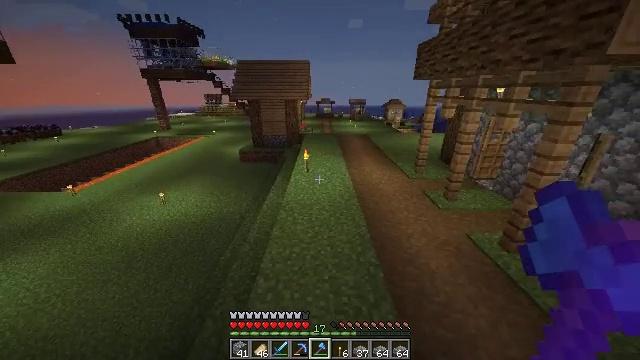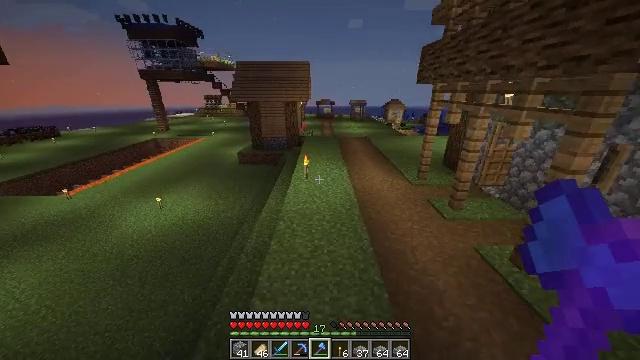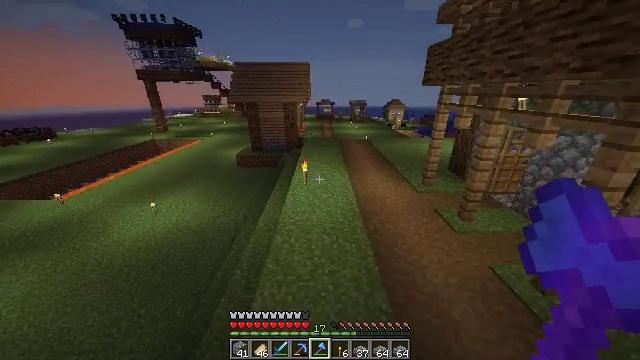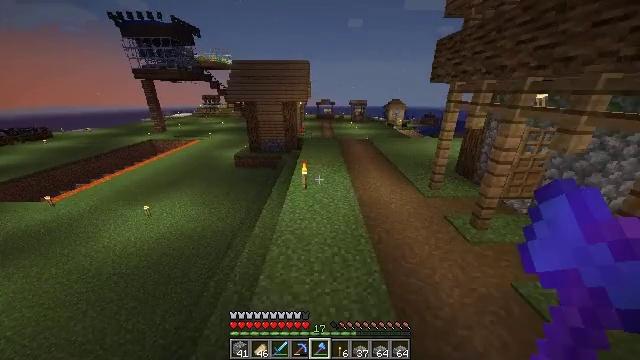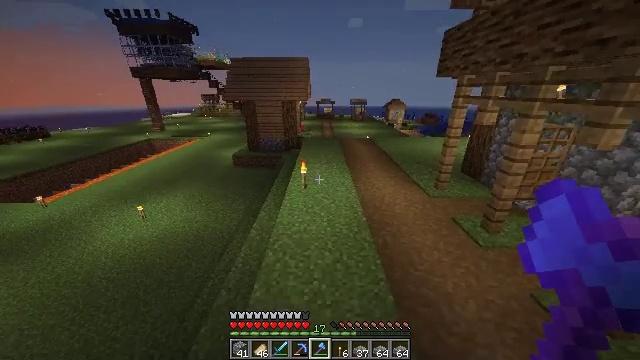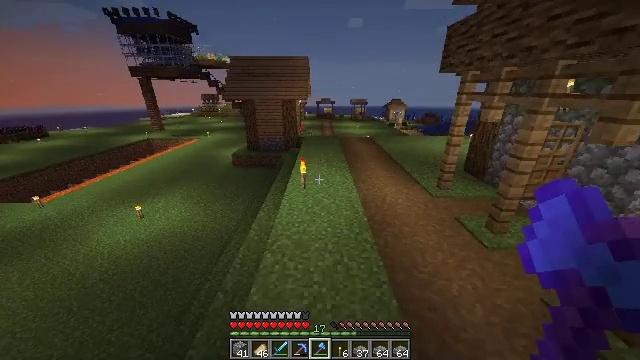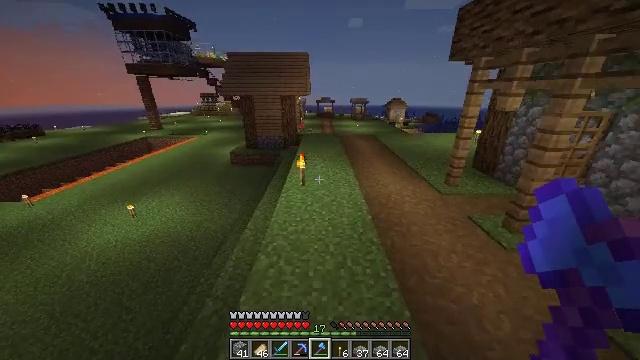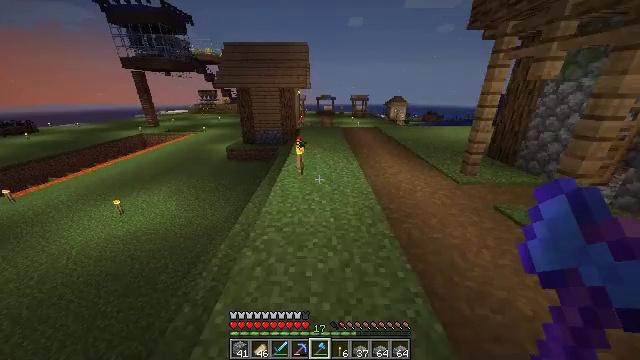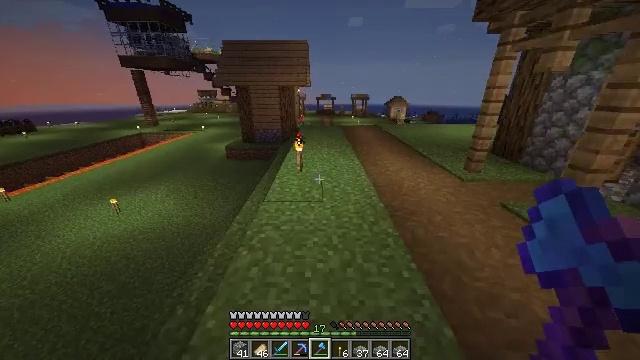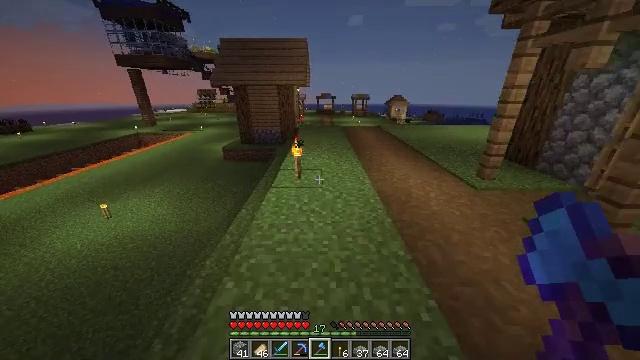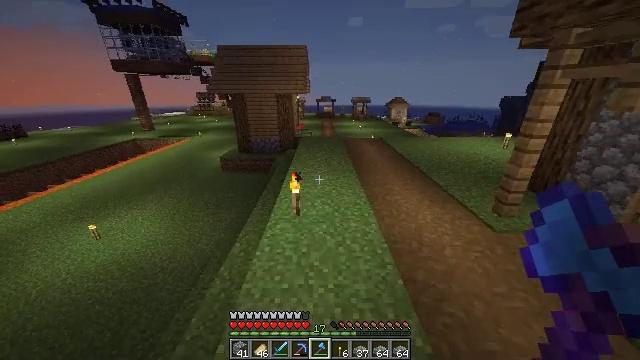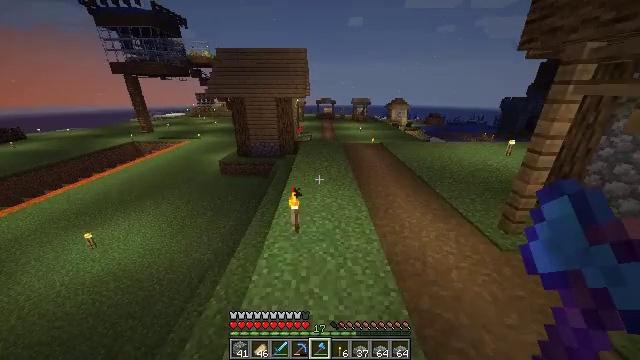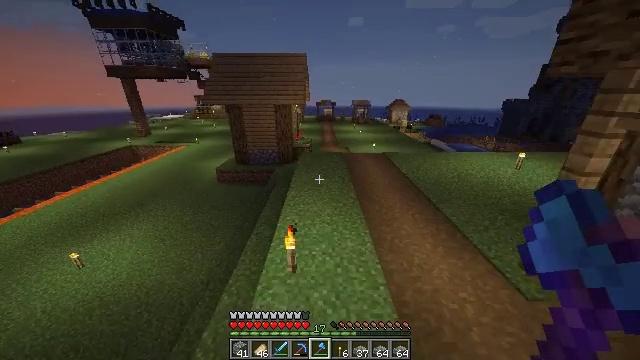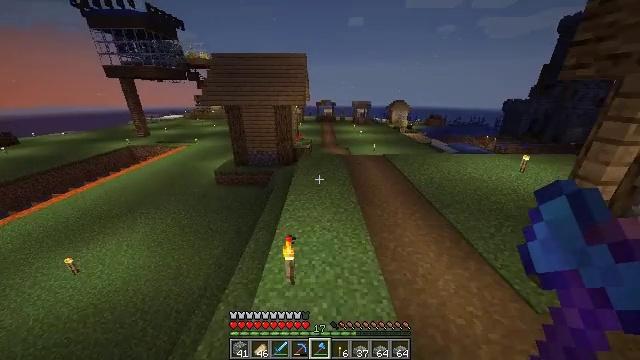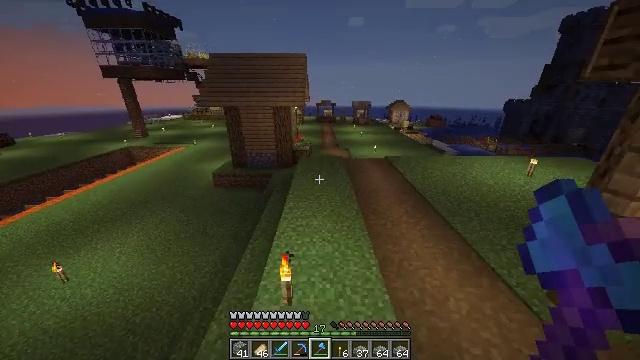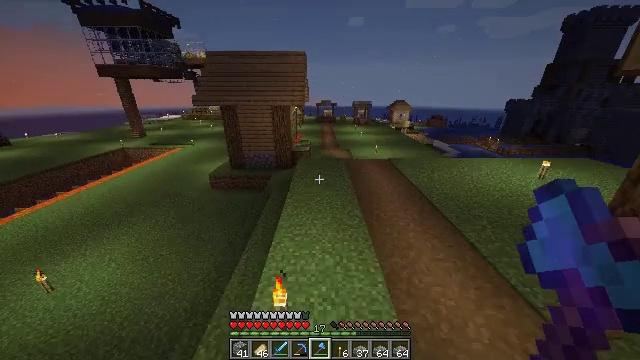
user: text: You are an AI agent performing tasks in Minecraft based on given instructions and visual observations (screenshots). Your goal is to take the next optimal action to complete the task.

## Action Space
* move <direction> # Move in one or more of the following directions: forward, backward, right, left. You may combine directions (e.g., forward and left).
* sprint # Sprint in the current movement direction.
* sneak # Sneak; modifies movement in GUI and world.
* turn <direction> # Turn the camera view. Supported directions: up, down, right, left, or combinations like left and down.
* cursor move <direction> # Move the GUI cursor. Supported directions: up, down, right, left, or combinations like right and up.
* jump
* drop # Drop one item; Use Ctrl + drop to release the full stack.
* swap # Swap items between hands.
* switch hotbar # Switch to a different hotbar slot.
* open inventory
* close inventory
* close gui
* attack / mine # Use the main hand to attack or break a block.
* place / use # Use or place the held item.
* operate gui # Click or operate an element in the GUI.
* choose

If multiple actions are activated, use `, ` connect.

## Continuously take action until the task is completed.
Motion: motion action
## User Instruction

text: Turn an oak log into oak planks.
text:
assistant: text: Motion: move forward, jump
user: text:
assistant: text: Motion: move forward, jump
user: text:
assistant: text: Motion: move forward, jump
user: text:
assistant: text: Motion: move forward, jump
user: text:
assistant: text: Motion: move forward, jump
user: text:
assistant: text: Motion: move forward, sprint, jump
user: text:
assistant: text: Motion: move forward, sprint, jump
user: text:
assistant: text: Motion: move forward, sprint, jump
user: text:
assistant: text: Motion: move forward, sprint, jump
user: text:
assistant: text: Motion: move forward, jump
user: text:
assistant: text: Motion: move forward, jump
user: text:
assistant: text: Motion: move forward, jump
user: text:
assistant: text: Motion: move forward, jump
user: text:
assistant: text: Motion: move forward, jump
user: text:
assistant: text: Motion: move forward, jump
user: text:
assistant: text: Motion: move forward, jump
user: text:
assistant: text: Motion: move forward, jump
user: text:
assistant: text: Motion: move forward, jump
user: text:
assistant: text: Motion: move forward, sprint, jump
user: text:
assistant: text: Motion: move forward, sprint, turn right and down, jump
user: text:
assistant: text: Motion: move forward, sprint, turn right and down, jump
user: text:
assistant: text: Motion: move forward, sprint, turn right, jump
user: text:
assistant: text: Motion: move forward, sprint, jump
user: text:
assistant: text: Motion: move forward, jump
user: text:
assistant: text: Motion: move forward, jump
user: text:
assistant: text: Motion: move forward, jump
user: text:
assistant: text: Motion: move forward, turn right and down, jump
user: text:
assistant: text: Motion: move forward, turn right, jump
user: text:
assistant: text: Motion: move forward, turn right, jump
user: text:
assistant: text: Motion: move forward, turn right, jump